Question: I wanted to load some VS2013 NODEJS Console (Typescript) projects into the new version of VS2015. This was the error message..

"The Project Types may not be installed" indicates that VS2015, by default does not appear to be able to handle NODEJS console (Typescript) projects. Do I need to install NTVS for VS2015?
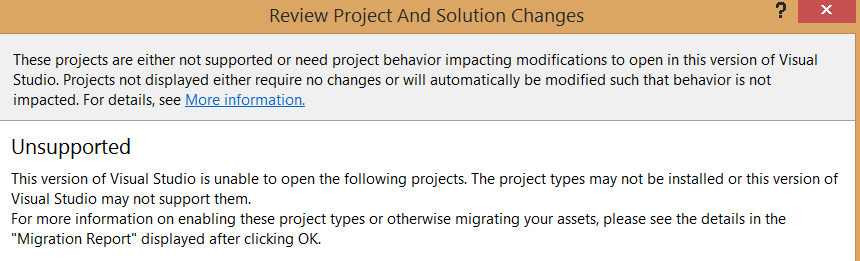
Answer: As it turns out the answer is yes, you must load the NTVS package (Manually) which you can find at <URL>... Make sure you close all instances of VS first...